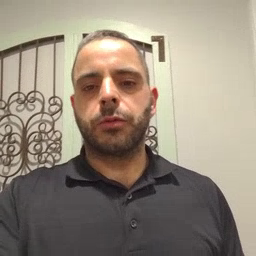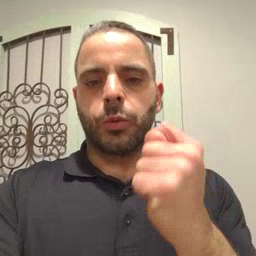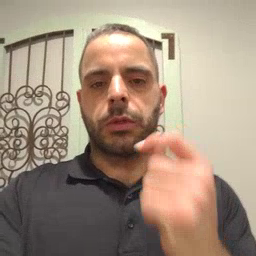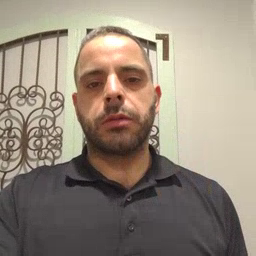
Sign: toy